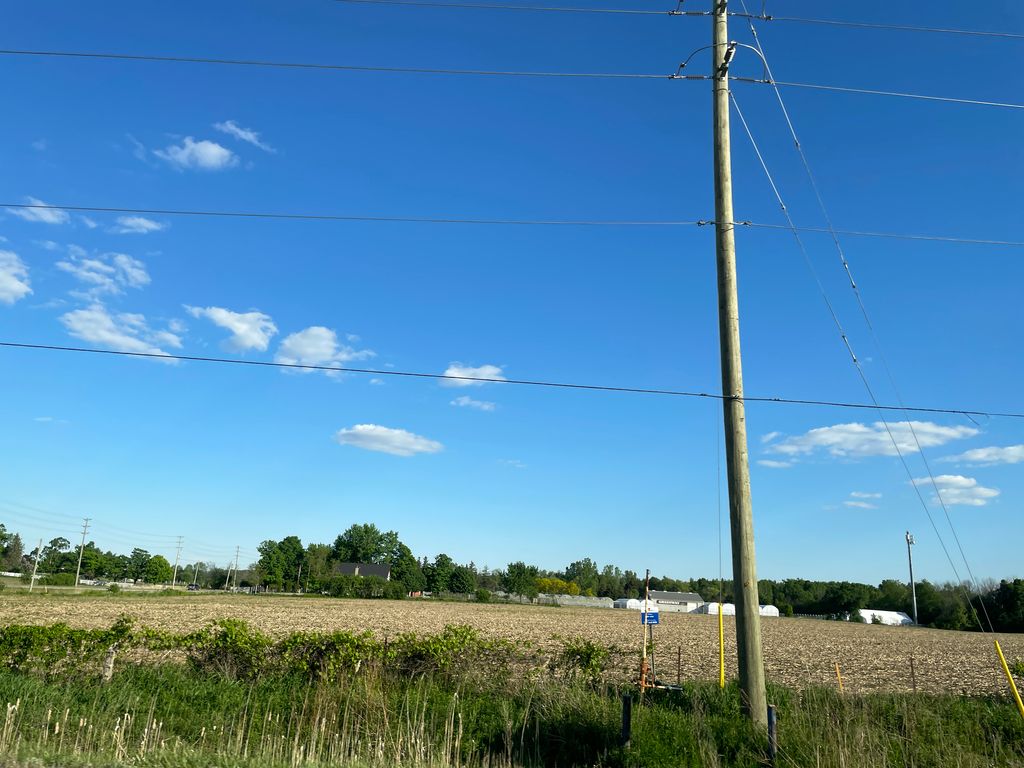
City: kitchener-waterloo